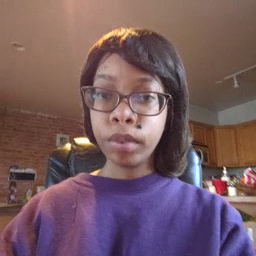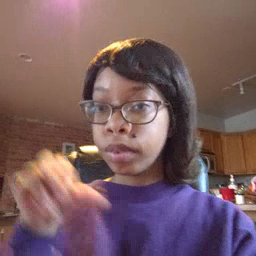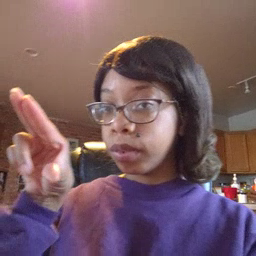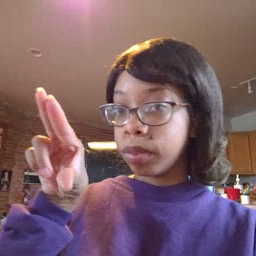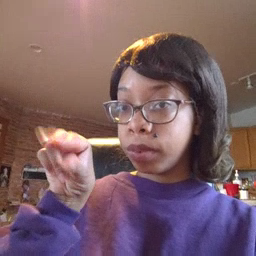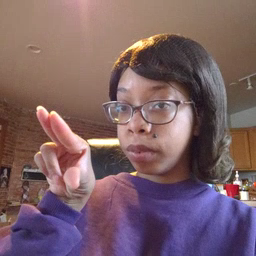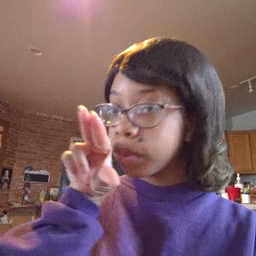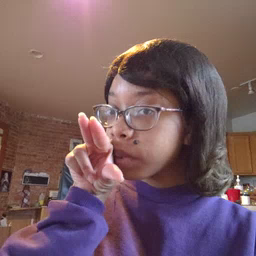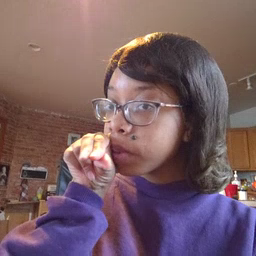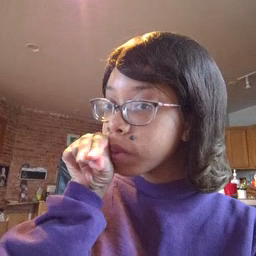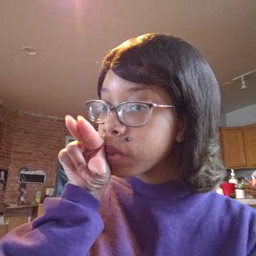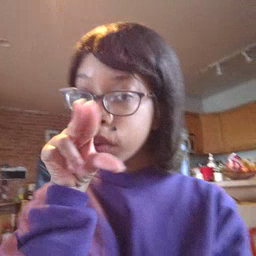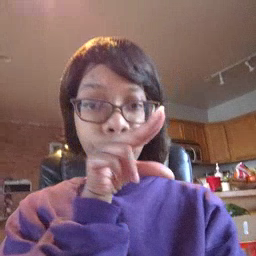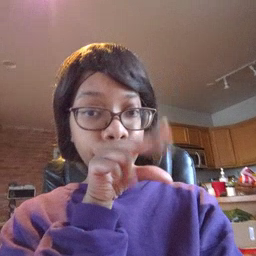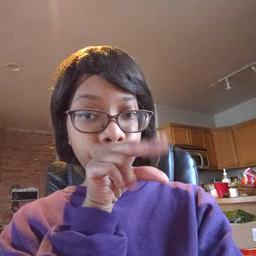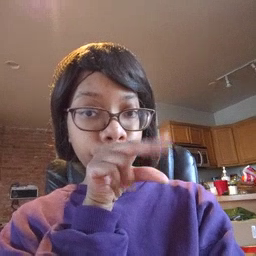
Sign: duck